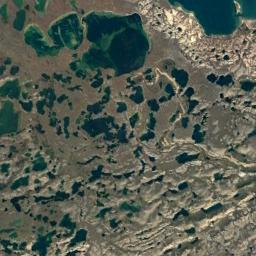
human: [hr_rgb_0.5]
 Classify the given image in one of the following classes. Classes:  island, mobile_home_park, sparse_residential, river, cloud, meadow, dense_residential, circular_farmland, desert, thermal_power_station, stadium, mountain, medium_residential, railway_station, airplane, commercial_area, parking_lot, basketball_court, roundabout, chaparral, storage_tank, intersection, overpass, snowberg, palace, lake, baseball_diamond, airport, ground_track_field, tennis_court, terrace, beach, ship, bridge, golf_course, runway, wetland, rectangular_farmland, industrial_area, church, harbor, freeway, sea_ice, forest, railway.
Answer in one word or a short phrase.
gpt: wetland